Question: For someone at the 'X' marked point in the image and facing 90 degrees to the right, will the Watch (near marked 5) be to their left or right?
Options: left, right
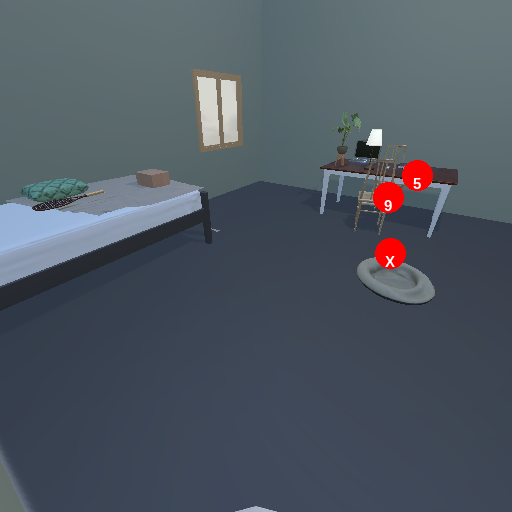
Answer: left